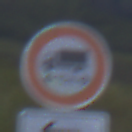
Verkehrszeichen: TatsaechlicheLaenge
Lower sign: RichtungsangabeDurchPfeile2
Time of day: SunriseSunset
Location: Outdoor (Nature)
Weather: PartlyCloudy
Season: NotSpecified
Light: Natural